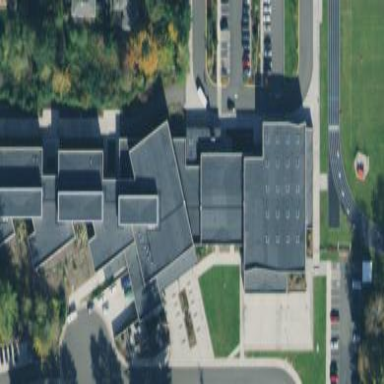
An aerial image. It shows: School building.